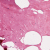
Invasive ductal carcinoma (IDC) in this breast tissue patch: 0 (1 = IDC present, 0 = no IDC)